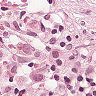
Metastatic tissue present: no